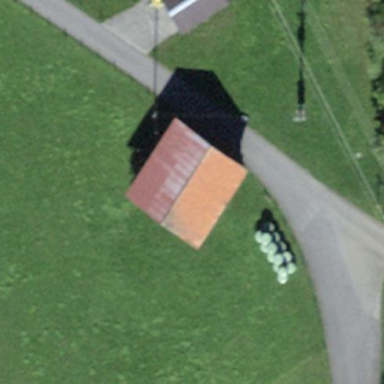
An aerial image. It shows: Barn.